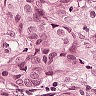
Metastatic tissue present: yes